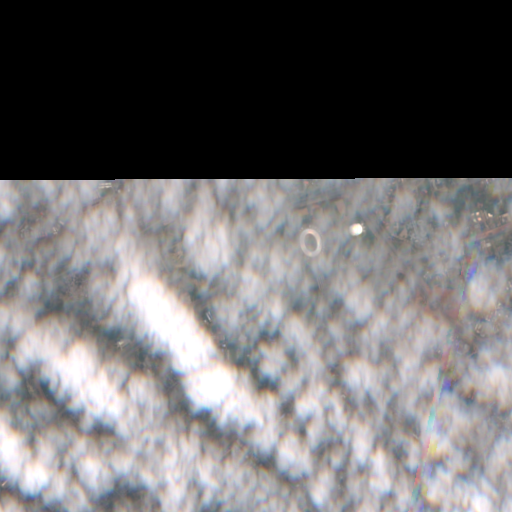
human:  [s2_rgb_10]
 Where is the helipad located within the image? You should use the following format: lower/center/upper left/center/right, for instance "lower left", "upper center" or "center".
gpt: The helipad is located in the center of the image.
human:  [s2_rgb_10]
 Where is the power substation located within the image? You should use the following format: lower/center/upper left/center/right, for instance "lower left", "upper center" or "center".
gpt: The power substation is located in the lower left of the image.
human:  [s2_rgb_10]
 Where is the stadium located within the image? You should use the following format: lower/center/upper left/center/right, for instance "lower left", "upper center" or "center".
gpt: The stadium is located in the center of the image.
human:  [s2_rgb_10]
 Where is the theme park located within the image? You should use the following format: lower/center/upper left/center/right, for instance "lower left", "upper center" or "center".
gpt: The theme park is located in the upper center of the image.
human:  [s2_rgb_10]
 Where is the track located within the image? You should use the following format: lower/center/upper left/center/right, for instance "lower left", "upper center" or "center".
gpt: The track is located in the center of the image.
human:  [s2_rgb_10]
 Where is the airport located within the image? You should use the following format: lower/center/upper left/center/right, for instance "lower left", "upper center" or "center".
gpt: There is no airport in the image.